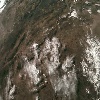
Label: land